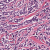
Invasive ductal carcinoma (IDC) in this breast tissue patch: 1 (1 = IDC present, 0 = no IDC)